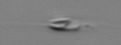
Label: flagellate_morphotype3